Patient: sex M, age 71
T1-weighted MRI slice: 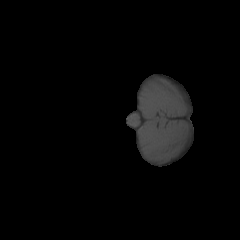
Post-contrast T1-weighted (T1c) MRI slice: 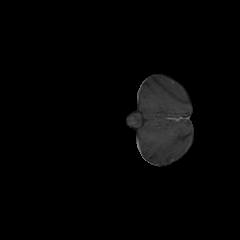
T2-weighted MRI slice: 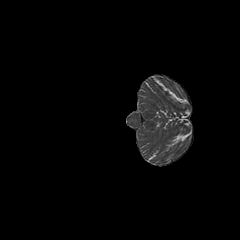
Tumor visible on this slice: no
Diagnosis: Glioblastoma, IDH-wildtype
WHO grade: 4